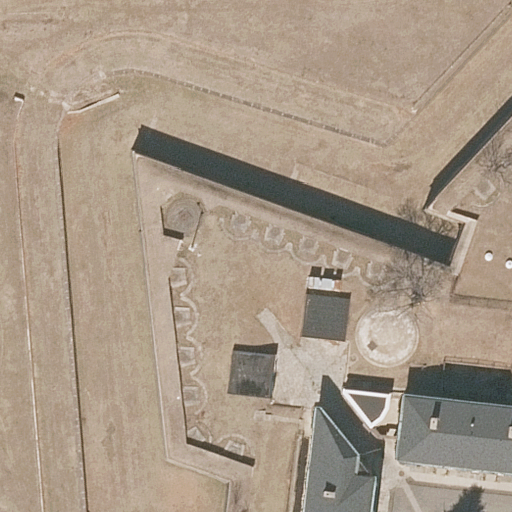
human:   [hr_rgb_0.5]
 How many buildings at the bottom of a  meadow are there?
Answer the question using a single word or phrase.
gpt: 5

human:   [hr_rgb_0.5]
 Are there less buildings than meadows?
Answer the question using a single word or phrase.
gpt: no

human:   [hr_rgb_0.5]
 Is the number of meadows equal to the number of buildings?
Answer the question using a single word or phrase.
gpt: no

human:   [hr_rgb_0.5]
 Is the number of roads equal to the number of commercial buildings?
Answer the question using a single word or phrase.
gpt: no

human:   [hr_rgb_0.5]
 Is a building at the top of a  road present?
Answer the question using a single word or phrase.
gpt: yes

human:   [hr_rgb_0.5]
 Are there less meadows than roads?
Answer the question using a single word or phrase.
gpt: no

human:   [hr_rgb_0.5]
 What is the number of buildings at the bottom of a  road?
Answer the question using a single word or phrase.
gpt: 0

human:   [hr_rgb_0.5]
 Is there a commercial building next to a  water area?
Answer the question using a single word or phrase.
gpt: no

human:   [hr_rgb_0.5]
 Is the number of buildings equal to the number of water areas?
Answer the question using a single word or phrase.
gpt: no

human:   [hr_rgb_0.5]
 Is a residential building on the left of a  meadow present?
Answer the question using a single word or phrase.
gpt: yes

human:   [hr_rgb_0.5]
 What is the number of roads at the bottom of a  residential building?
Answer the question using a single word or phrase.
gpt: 2

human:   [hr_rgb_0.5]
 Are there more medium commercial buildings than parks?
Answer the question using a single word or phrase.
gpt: no

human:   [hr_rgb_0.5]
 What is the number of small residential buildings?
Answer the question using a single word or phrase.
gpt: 3

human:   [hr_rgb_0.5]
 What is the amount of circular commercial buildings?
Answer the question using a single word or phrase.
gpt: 0

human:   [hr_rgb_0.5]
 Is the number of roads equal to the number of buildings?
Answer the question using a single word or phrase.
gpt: no

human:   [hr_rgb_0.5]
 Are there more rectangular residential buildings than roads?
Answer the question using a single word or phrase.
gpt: yes

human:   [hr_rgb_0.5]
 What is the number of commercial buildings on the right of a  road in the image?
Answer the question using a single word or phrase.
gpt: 0

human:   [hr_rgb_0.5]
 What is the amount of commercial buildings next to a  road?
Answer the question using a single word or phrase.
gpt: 0

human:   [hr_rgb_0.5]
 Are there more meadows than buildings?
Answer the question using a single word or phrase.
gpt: no

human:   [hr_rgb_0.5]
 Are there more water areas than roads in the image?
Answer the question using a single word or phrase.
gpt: no

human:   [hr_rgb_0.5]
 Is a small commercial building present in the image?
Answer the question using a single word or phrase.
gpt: no

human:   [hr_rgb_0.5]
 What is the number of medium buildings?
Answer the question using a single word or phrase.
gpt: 2

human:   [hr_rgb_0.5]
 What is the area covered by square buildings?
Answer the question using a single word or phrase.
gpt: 0m2

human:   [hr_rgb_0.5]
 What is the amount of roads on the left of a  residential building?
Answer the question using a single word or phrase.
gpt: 1

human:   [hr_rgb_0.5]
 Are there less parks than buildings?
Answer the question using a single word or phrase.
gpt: yes

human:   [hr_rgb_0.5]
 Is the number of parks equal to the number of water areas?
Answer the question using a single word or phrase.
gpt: no

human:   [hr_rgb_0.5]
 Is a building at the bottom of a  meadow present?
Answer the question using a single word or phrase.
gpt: yes

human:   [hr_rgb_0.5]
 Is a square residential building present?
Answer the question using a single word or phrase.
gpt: no

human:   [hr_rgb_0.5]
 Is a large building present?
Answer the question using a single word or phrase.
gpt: no

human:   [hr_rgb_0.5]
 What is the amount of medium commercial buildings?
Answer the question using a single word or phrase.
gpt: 0

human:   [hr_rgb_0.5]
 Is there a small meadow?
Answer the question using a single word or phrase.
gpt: yes

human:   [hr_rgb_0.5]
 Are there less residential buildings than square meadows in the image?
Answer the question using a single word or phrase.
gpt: no

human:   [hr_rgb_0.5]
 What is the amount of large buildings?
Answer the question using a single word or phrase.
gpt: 0

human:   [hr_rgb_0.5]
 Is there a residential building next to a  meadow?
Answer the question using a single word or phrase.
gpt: yes

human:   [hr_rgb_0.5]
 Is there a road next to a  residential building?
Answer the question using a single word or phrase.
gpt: yes

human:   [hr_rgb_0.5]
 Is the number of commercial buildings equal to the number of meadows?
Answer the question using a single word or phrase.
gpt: no